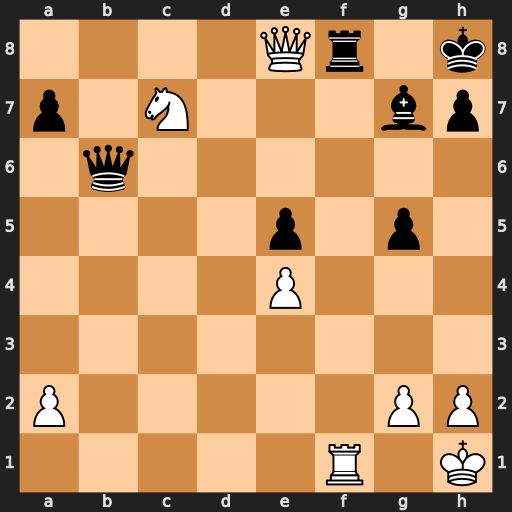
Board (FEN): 4Qr1k/p1N3bp/1q6/4p1p1/4P3/8/P5PP/5R1K
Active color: w
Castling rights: -
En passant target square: -
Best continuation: Rxf8+ Bxf8 Qxf8#